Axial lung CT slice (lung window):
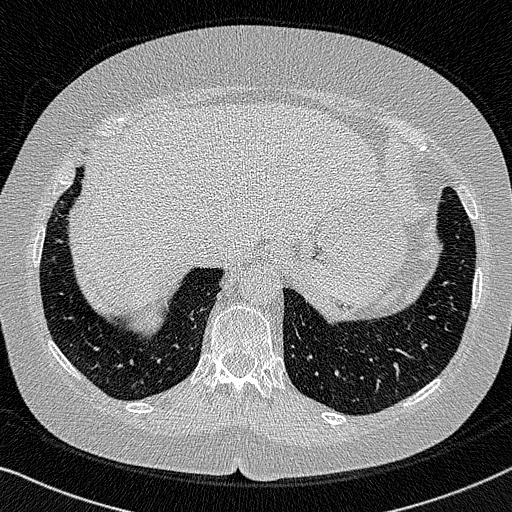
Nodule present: no